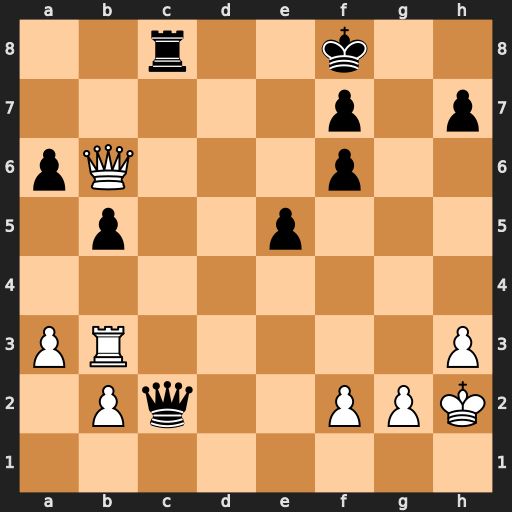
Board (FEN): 2r2k2/5p1p/pQ3p2/1p2p3/8/PR5P/1Pq2PPK/8
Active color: w
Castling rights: -
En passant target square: -
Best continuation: Qd6+ Kg7 Rg3+